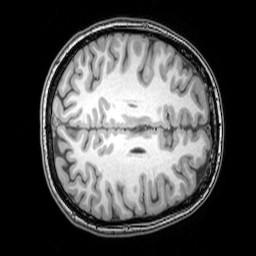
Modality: T1w
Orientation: axial
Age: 21
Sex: female
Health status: healthy
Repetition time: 0.081 s
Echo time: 0.037 s